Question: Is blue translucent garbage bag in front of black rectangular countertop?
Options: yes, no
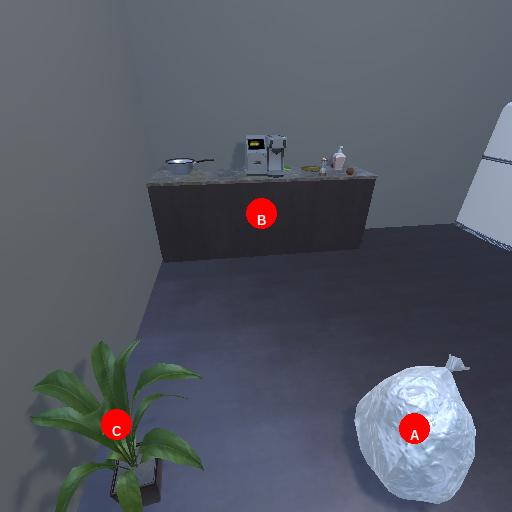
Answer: yes